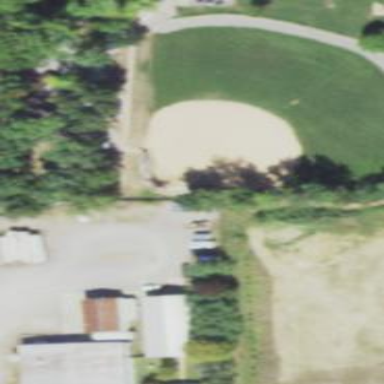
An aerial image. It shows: Baseball pitch for leisure land activities.